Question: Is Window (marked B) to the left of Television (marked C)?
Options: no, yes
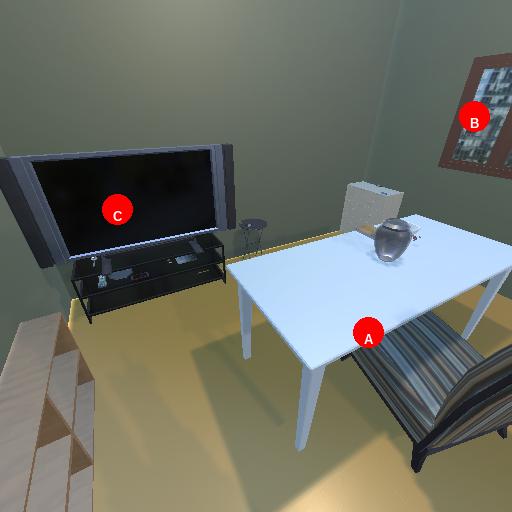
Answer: no